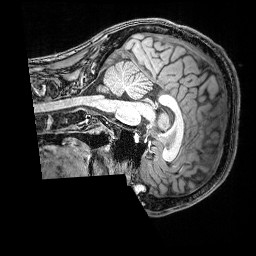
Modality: T1w
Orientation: sagittal
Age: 22
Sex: male
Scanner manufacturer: siemens
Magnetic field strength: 3 T
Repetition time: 2.53 s
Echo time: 0.00388 s